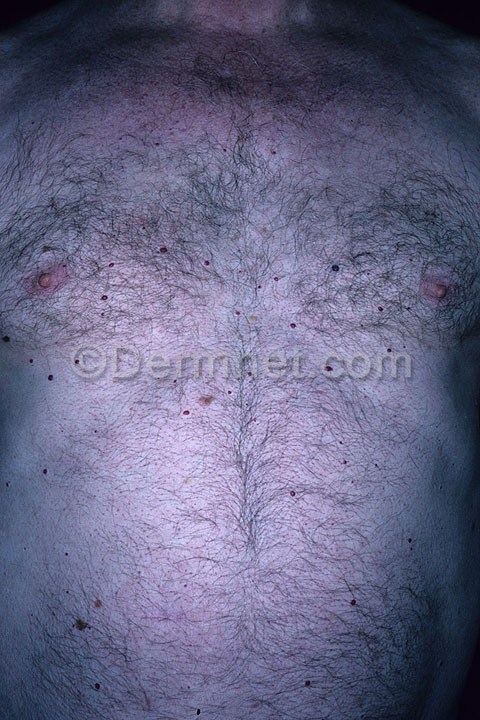
Disease: Vascular Tumors